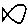
Label: fish